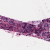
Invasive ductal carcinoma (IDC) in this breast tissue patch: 0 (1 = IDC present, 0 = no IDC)